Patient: sex M, age 63
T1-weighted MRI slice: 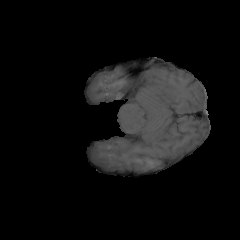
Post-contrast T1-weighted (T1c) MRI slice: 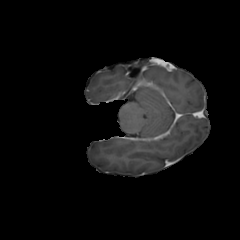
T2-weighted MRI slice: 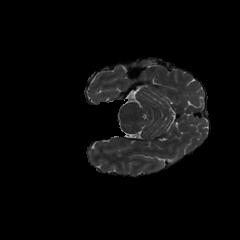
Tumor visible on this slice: no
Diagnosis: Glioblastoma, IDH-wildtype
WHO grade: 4